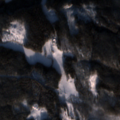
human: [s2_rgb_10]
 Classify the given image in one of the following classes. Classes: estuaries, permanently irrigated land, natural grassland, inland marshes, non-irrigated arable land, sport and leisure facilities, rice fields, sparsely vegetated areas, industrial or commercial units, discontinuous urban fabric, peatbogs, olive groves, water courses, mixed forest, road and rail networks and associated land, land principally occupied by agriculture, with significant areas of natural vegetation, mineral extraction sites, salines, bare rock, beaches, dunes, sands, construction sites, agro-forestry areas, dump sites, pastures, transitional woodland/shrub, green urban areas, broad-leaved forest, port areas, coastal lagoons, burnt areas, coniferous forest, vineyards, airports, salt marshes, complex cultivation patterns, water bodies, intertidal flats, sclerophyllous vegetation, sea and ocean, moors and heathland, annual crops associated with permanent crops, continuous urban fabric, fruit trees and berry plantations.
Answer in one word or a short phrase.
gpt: coniferous forest, transitional woodland/shrub, water bodies